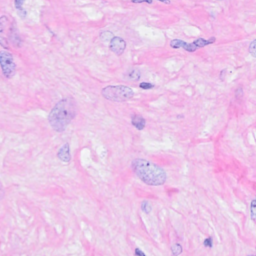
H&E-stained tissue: Breast